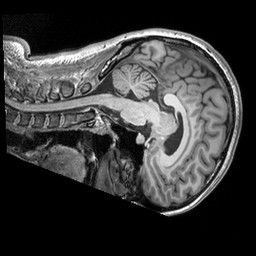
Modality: T1w
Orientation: sagittal
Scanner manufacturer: siemens
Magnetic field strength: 3 T
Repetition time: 2.53 s
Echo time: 0.00298 s